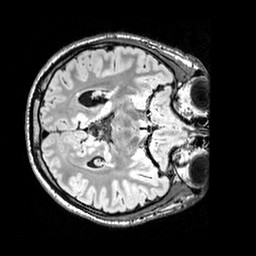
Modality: FLAIR
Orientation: axial
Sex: male
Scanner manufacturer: siemens
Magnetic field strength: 3 T
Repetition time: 5 s
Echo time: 0.395 s